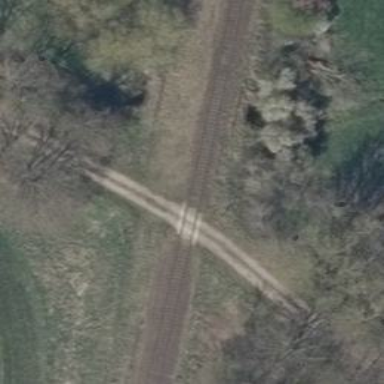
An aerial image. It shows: Railway level crossing.